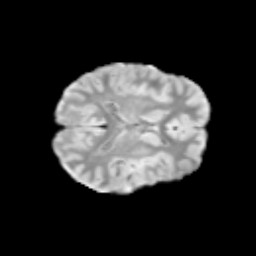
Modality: T2w
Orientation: axial
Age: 10
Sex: male
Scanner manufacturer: siemens
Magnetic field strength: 3 T
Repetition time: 3.8 s
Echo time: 0.07 s